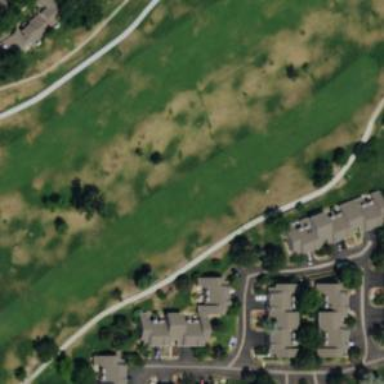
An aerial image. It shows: Mown grass fairway on recreation ground used for golf.